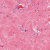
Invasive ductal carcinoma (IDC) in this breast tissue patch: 0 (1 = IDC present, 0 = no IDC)